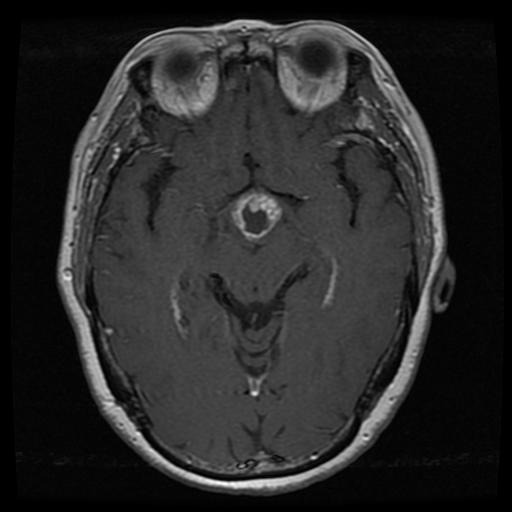
Label: pituitary